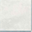
Piece: xx